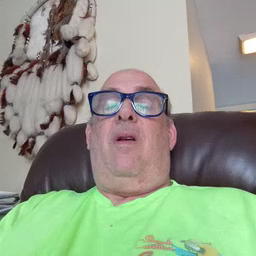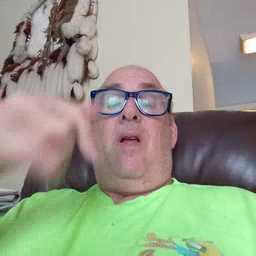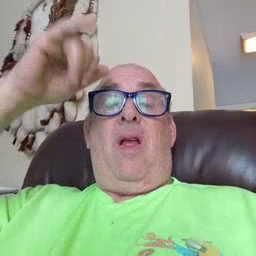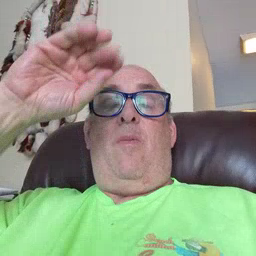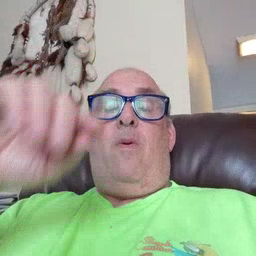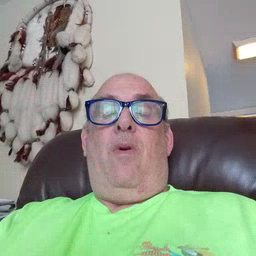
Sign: cowboy